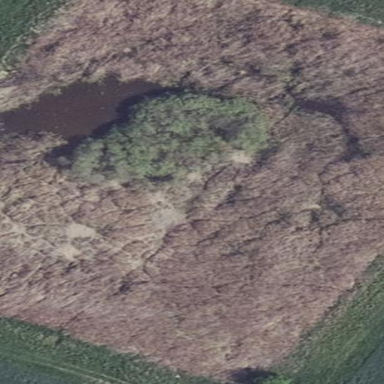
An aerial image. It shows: Pond surrounded by natural water.